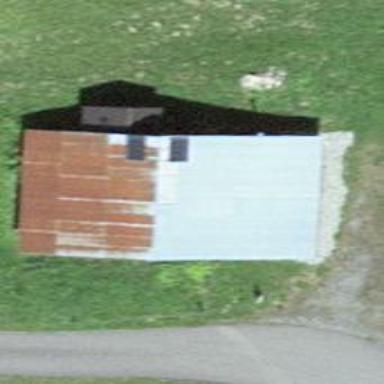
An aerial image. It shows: Cabin is depicted in the image.